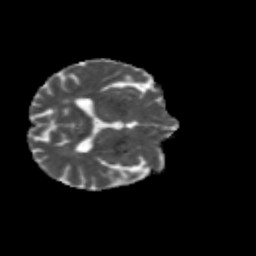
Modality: MD
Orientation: axial
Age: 58
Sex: male
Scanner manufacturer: siemens
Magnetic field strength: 3 T
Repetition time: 4.71 s
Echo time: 0.0906 s